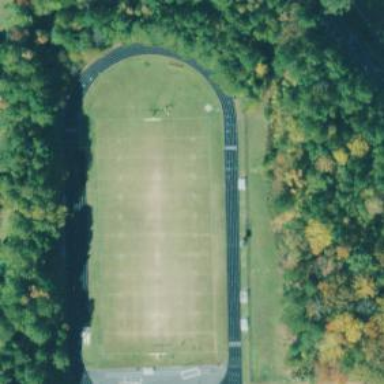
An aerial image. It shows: American football pitch for leisure and sport activities.